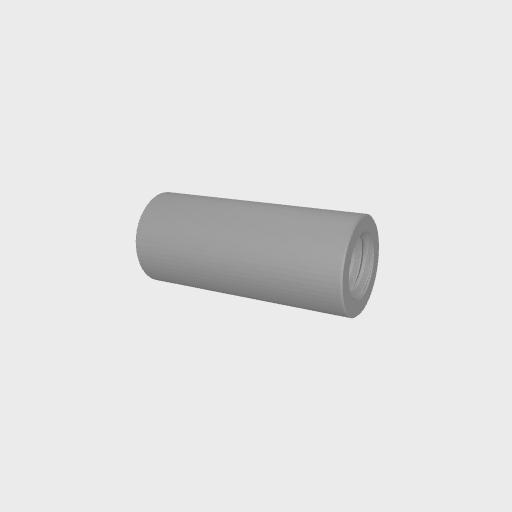
Part: Standoff6OD14